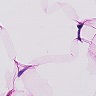
Metastatic tissue present: no